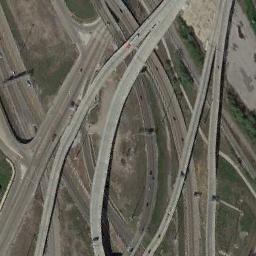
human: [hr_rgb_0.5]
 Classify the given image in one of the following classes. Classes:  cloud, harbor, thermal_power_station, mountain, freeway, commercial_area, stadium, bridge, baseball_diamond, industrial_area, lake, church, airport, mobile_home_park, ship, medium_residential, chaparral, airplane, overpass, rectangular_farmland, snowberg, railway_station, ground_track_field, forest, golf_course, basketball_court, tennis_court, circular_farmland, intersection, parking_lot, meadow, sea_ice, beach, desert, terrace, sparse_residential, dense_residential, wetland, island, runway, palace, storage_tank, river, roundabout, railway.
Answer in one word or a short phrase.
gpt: overpass